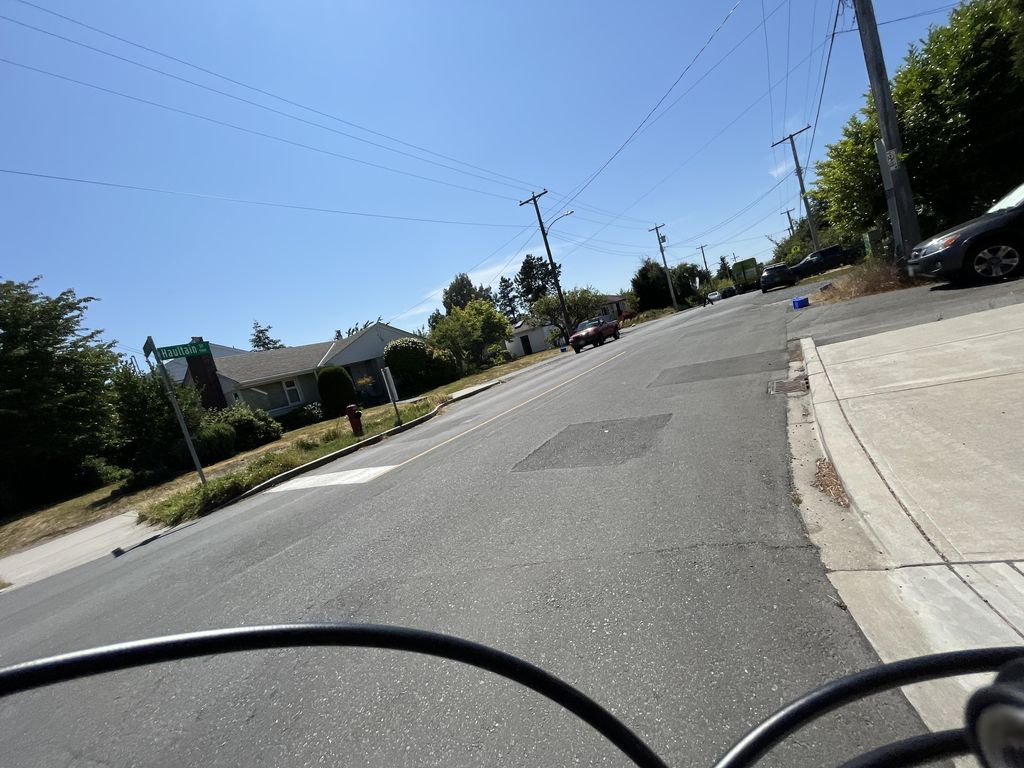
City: victoria